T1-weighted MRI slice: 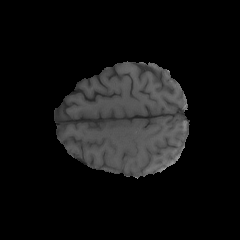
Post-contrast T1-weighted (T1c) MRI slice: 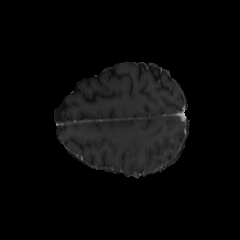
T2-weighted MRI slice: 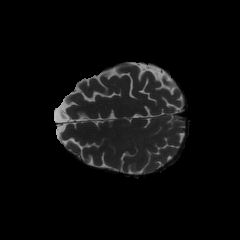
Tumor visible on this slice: no